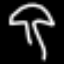
Label: mushroom